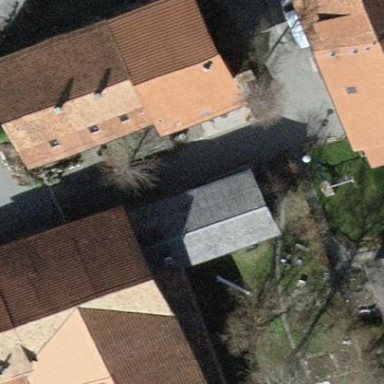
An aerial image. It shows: Gabled roof adorns the apartments building.